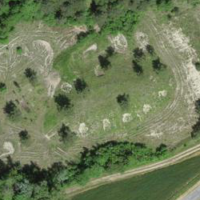
EUNIS habitat code: 52
Species observed at this site:
Epipactis palustris